Question: I am using this code for plotting list of variables in a single page:
'''
plot30 <- list(HMn25_30,HMn28_30,HMn29_30,HMn31_30,HMn32_30)
par(mfrow=c(2,3))
for (i in plot30) {
plot(i, type = "o", pch = 16, lty = 2, col = "Black", xlab = "Hour 2007/09/30" , ylab = "Ambient Tempreture")
}
'''
Result of this code:

I wanted to add titles such as {Node 25,Node 28,Node 29,Node 31,Node 32} to the plots.
Any suggestion?
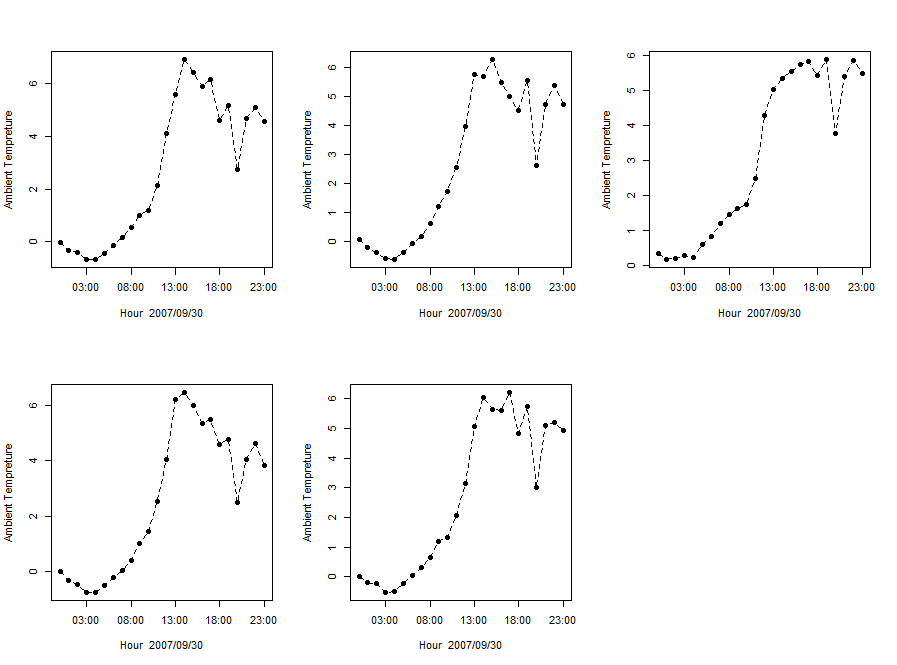
Answer: try to add the following in your for loop
'''
plot30 <- list(HMn25_30,HMn28_30,HMn29_30,HMn31_30,HMn32_30)
Main <- c('Node 25','Node 28','Node 29','Node 31','Node 32')
par(mfrow=c(2,3))
for (i in seq_along(plot30)) {
plot(plot30[[i]], type = "o", pch = 16, lty = 2, col = "Black", xlab = "Hour 2007/09/30" , ylab = "Ambient Tempreture", main=Main[i])
}
'''